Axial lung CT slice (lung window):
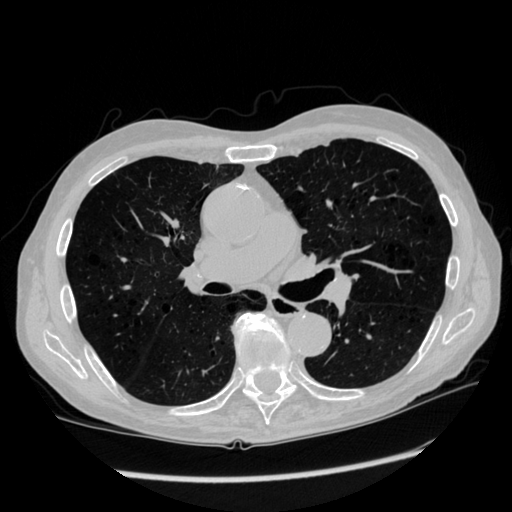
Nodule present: no